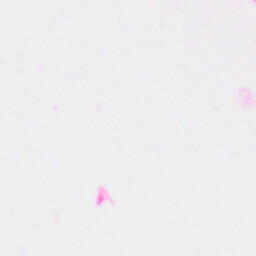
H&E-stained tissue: Colon